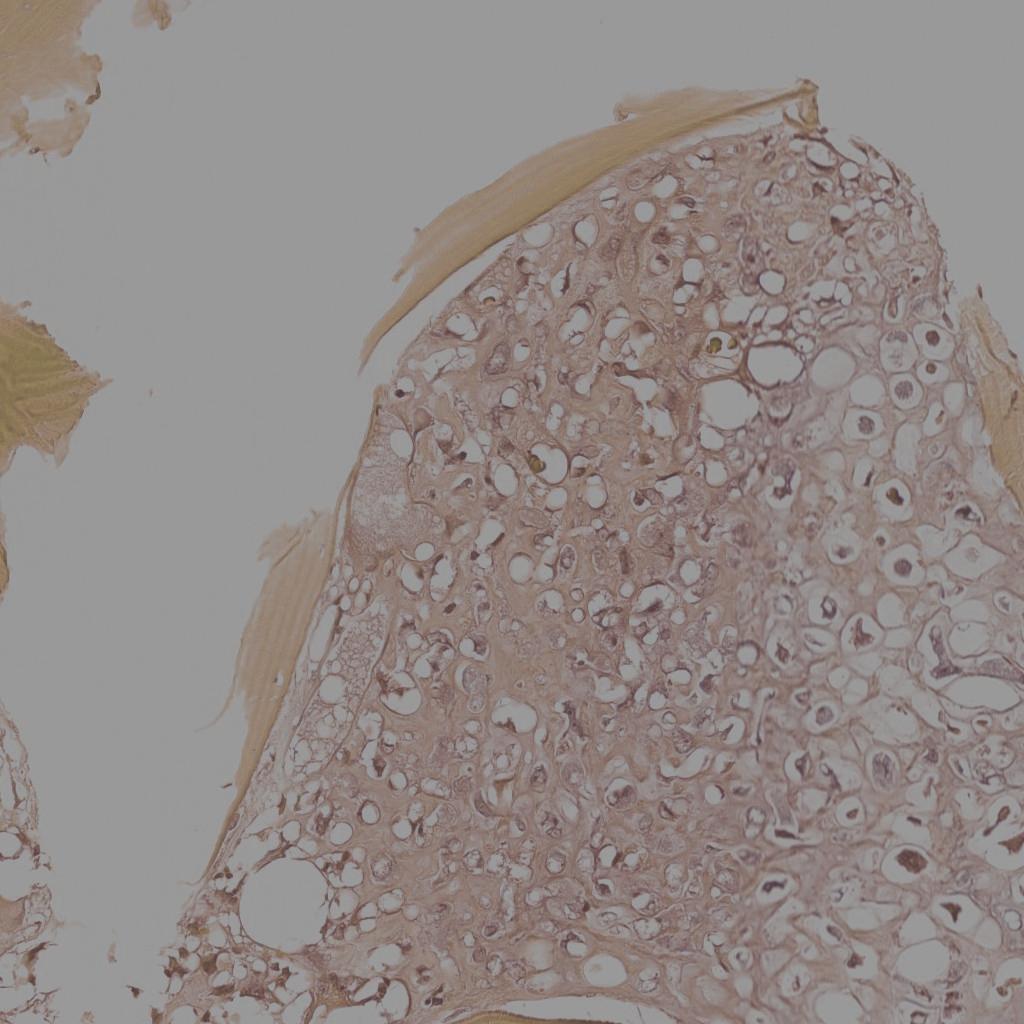
Label: Viable